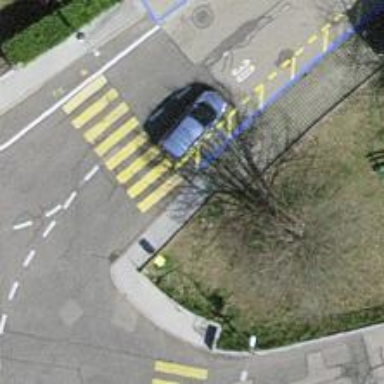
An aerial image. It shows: Marked crossing on the road.